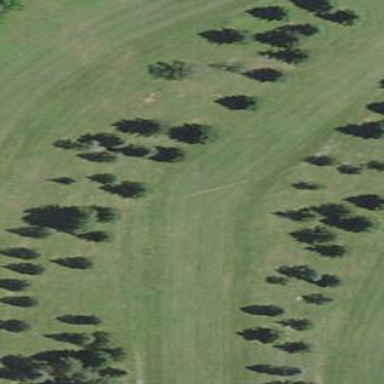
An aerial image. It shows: Golf fairway surrounded by grass.